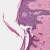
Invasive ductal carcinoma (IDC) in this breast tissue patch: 0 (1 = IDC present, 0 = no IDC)